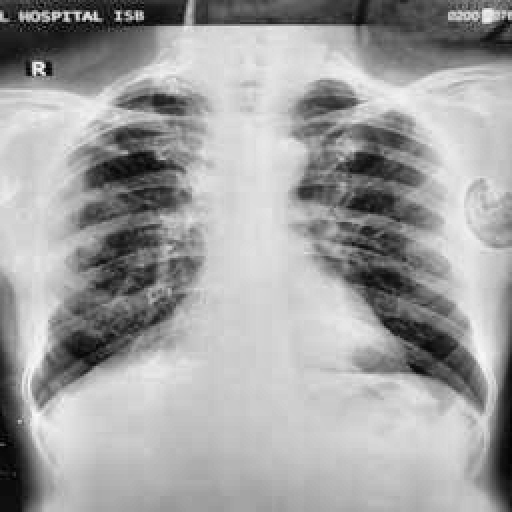
Finding: TUBERCULOSIS